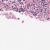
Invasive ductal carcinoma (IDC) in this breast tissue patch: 1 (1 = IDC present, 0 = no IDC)